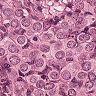
Metastatic tissue present: yes